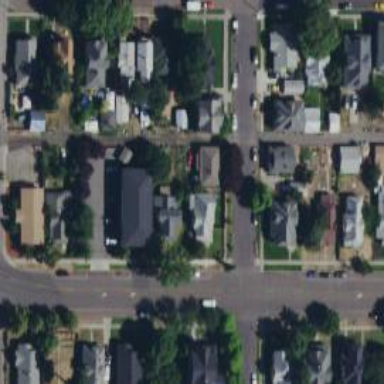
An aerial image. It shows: Alleyway designated as service road.